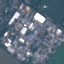
Land use / land cover: Industrial